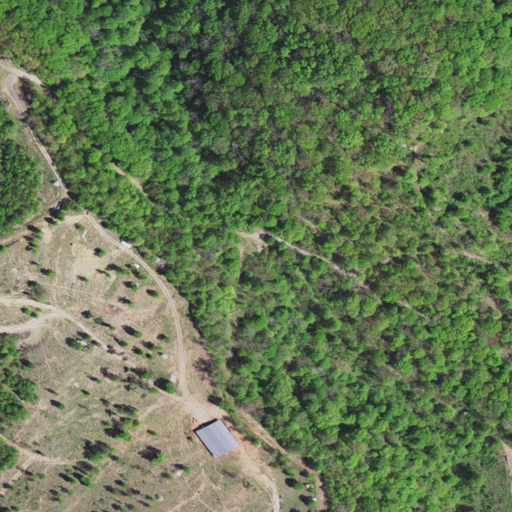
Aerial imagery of gap in Virginia named Low Gap containing deciduous forest, shrub, open development, pasture, and grassland